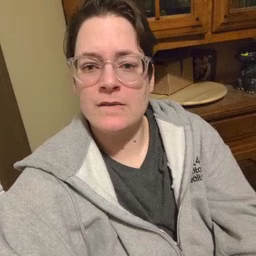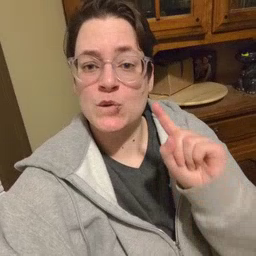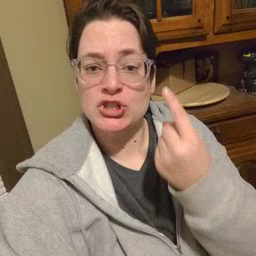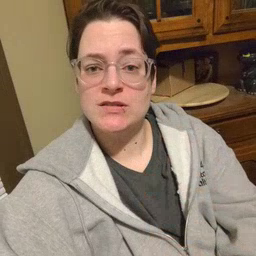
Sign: first